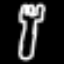
Label: fork